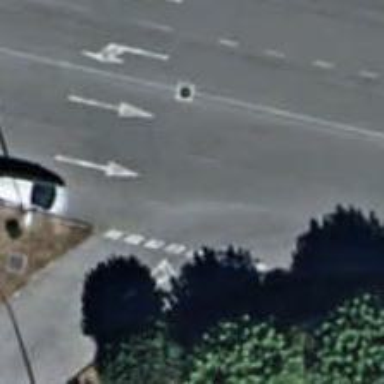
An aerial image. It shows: Road with "give way" sign.